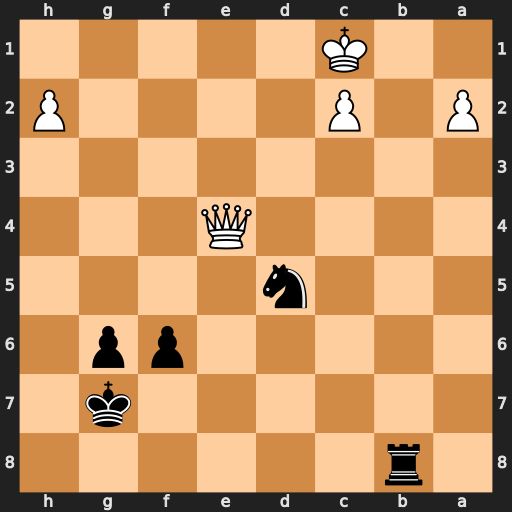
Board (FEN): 1r6/6k1/5pp1/3n4/4Q3/8/P1P4P/2K5
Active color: b
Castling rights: -
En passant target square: -
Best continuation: Rb1+ Kd2 Rd1+ Kxd1 Nc3+ Kd2 Nxe4+